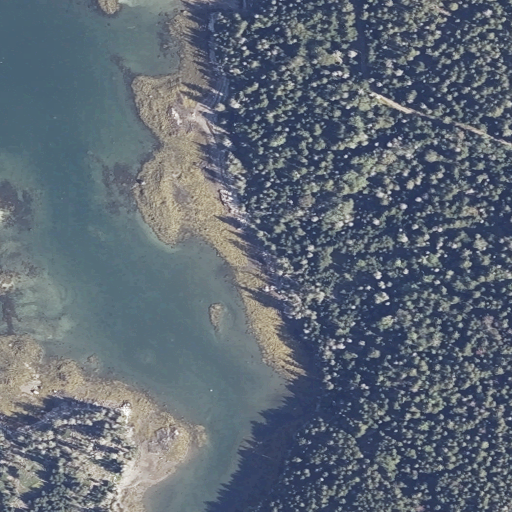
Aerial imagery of beach in Maine named Goss Beach containing evergreen forest, open water, herbaceous wetlands, open development, grassland, woody wetlands, and low intensity development